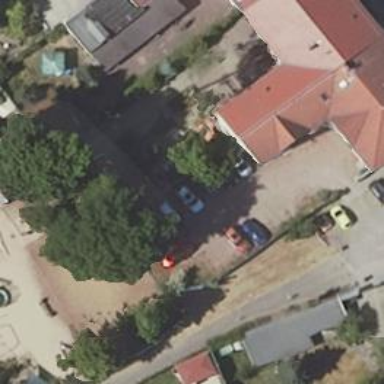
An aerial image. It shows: Kindergarten.